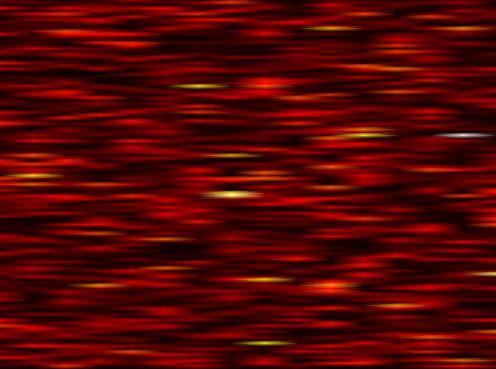
Label: UFMC